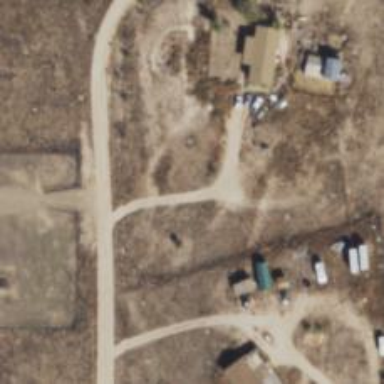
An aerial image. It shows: Driveway.